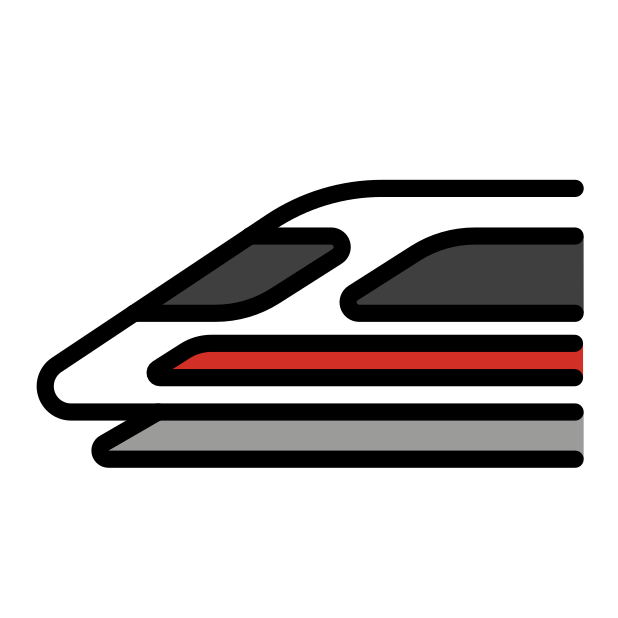
high-speed train